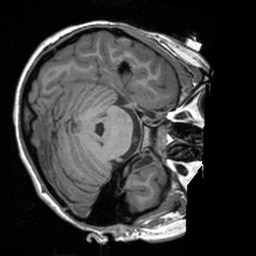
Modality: T1w
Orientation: axial
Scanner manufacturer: siemens
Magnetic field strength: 3 T
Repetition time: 1.9 s
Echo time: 0.00226 s